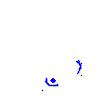
Particle: kaon